Field crop: maize
Growth stage: 2
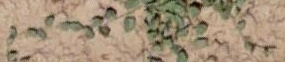
Species: convolvulus